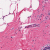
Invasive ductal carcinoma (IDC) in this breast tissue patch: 0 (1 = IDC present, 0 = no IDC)